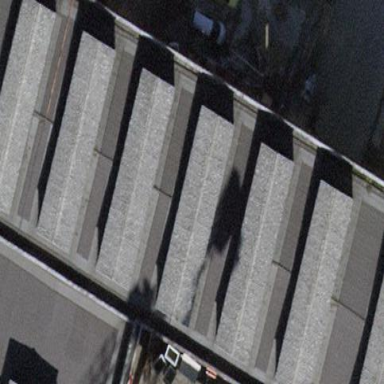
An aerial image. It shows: Gabled commercial building with silver roof and firebrick walls.